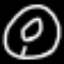
Label: donut